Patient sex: M
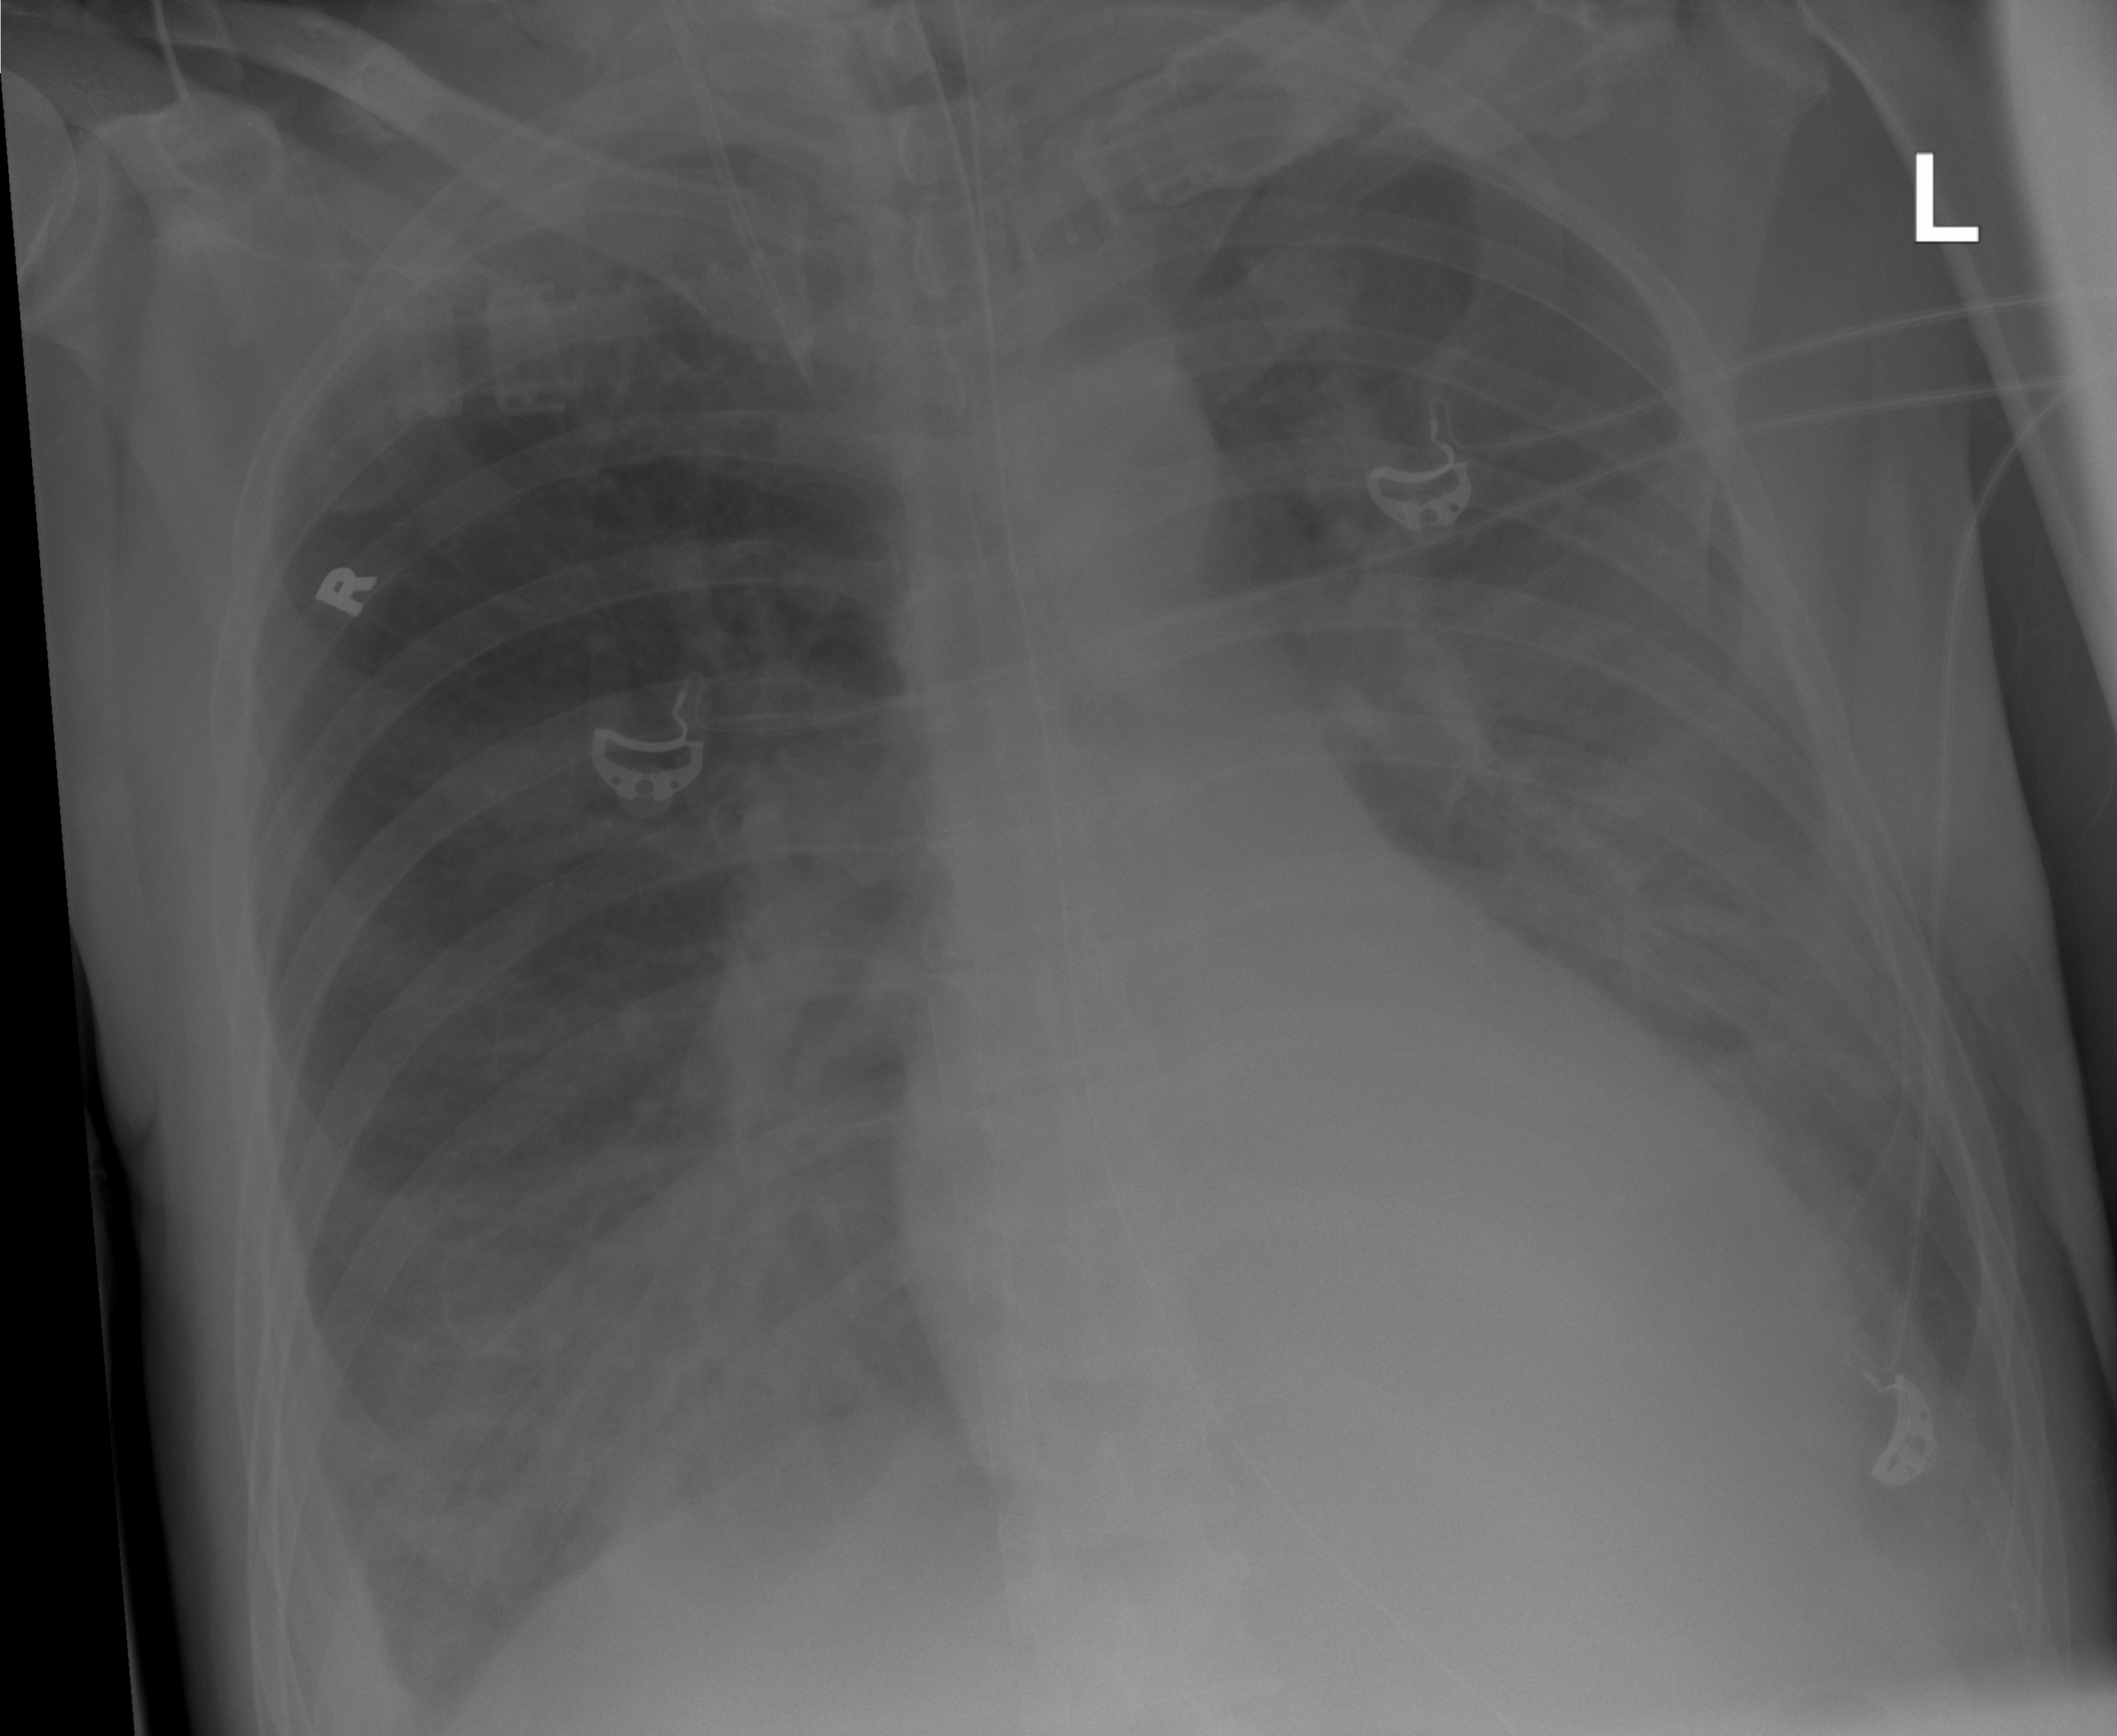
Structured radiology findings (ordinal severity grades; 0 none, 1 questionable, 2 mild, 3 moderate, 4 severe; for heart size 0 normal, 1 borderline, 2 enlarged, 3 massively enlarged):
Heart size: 0
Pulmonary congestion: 2
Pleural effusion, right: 3
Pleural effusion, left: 3
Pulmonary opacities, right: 2
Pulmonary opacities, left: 0
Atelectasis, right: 2
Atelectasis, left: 2